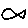
Label: fish